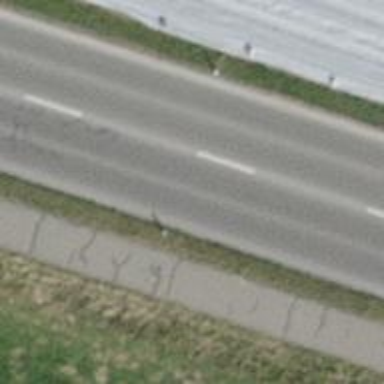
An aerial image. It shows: Asphalt road classified as tertiary.